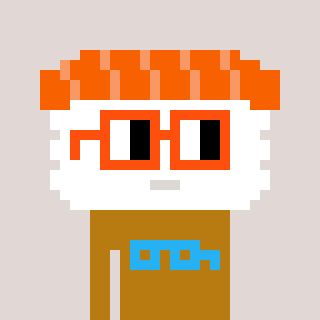
a pixel art character with square orange glasses, a nigiri-shaped head and a gold-colored body on a warm background